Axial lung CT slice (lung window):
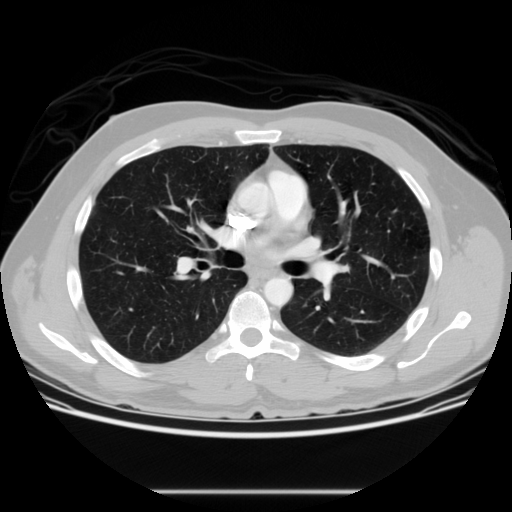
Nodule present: no